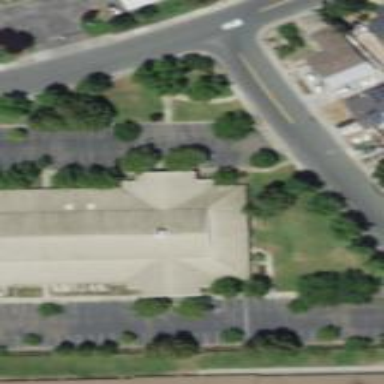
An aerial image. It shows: Beautiful church building.